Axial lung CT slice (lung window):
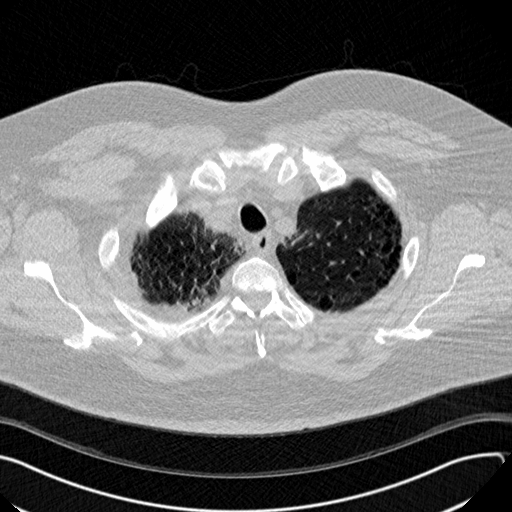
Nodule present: no